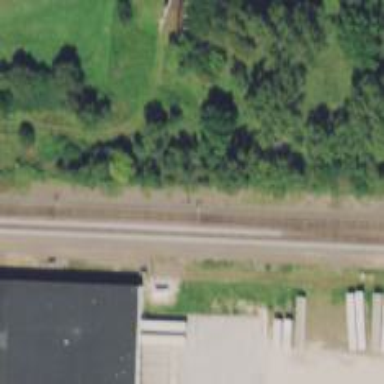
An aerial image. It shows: Railroad crossover.